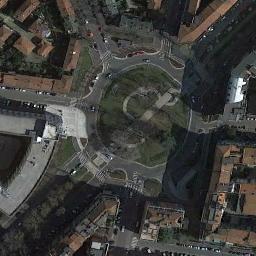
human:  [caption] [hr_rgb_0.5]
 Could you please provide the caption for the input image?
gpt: Many buildings of different shapes are beside the roundabout .

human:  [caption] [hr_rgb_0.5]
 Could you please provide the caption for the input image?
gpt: The roundabout with some exits and entrances is in the commercial area and a lawn is in the middle of the roundabout .

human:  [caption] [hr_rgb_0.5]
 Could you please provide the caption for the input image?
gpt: There are many bifurcation roads with many moving and waiting vehicles, And many neatly arranged tall buildings and some trees around the roundabout .

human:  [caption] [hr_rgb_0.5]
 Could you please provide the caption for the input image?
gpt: The roundabout is on the grass next to trees and buildings .

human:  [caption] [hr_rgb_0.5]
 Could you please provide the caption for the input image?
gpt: There are some brown buildings and green lawns around the roundabout .